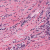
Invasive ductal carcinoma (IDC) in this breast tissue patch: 1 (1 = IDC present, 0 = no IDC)